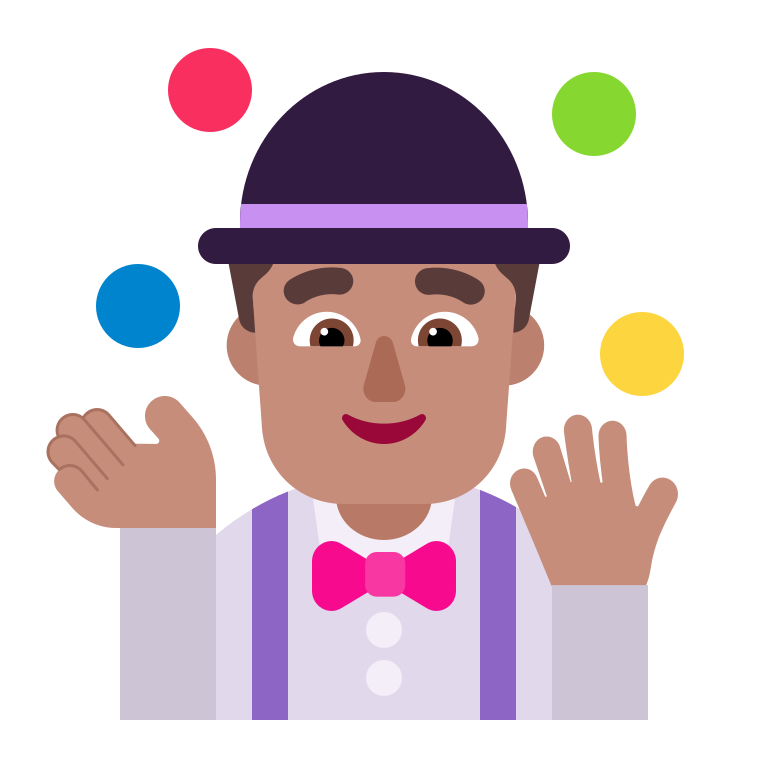
man juggling flat